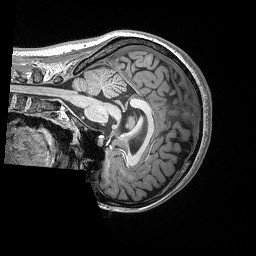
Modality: T1w
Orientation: sagittal
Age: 23
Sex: female